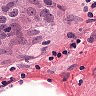
Metastatic tissue present: yes